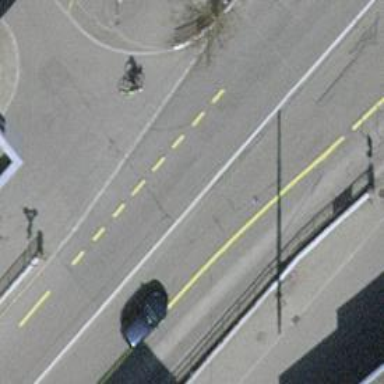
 designed as primary highway with shared bus and cycle lane."